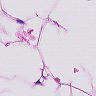
Metastatic tissue present: no